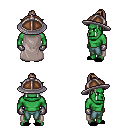
a pixel art fantasy rpg character, male body template, orc, green skin, gray cape, teal pants, white blonde short topknot hairstyle, chain helm, metal gloves, black slippers, four views (front, back, left, right), 2x2 character sprite sheet, small pixel art, hard edges, no anti-aliasing